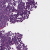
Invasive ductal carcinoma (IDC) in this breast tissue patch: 1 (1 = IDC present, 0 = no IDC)